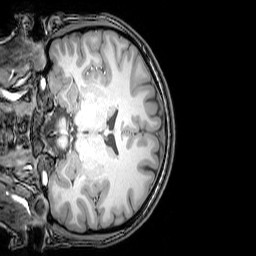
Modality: T1w
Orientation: coronal
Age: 24
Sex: female
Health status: healthy
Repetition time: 0.081 s
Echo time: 0.037 s